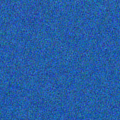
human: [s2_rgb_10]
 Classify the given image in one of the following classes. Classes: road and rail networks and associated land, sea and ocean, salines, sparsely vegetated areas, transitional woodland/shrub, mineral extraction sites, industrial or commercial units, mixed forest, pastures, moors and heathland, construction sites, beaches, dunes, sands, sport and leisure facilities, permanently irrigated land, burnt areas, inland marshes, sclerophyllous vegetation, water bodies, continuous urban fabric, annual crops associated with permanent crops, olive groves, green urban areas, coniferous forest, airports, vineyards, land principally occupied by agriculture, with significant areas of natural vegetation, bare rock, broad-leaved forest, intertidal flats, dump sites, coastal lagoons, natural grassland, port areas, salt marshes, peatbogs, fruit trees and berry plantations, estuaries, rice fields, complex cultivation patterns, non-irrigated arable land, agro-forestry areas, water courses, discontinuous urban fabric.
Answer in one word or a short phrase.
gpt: sea and ocean